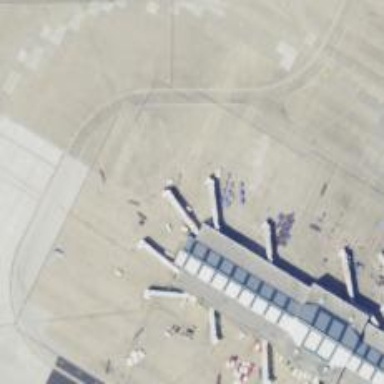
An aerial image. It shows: Airport gate.